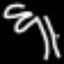
Label: palm tree